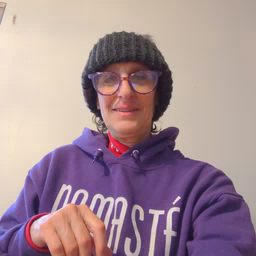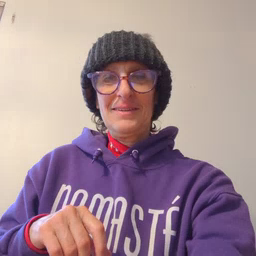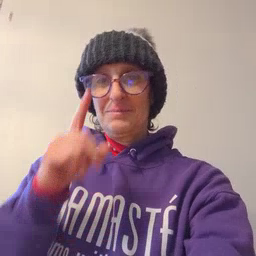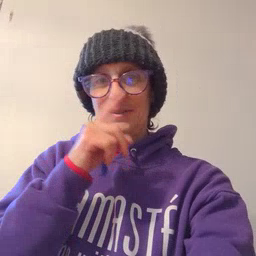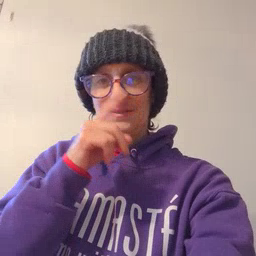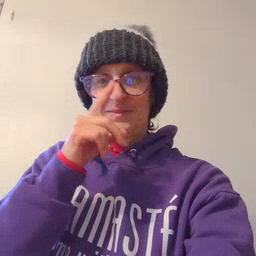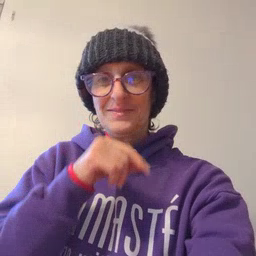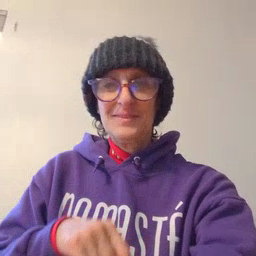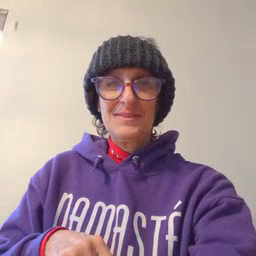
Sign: mouse